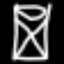
Label: hourglass